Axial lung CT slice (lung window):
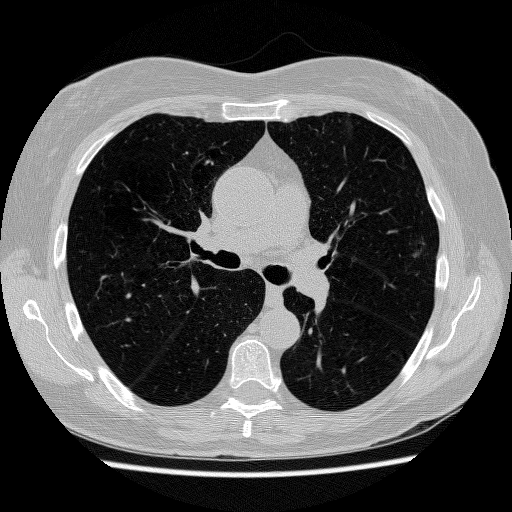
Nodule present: no